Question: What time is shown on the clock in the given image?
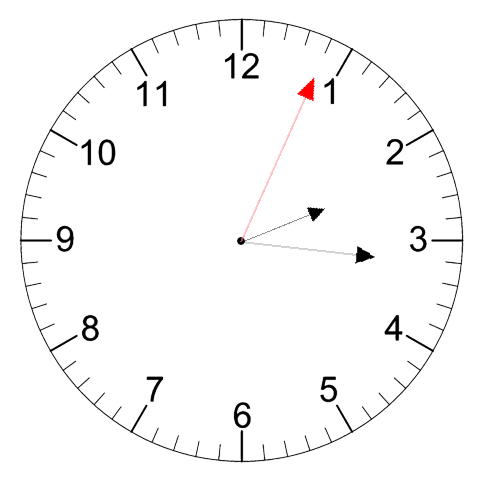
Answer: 02:16:04